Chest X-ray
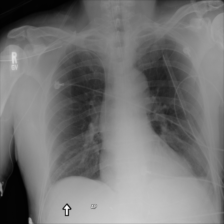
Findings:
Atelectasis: negative
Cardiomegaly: negative
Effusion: negative
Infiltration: negative
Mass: negative
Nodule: negative
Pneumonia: negative
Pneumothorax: negative
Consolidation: negative
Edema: negative
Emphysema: negative
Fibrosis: negative
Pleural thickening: negative
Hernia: negative